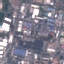
Label: Industrial